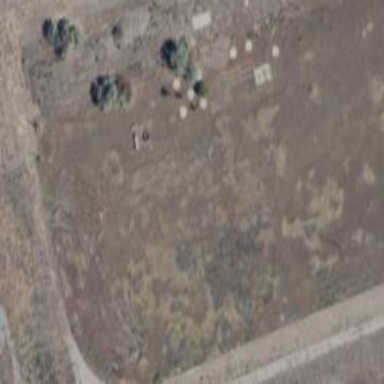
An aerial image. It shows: Historic airport ruins.